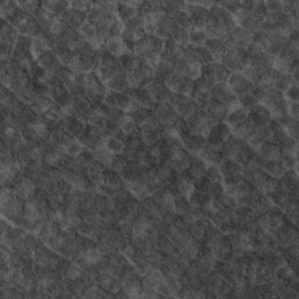
Label: non_frost